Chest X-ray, PA view. Patient: 81 years old, sex M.
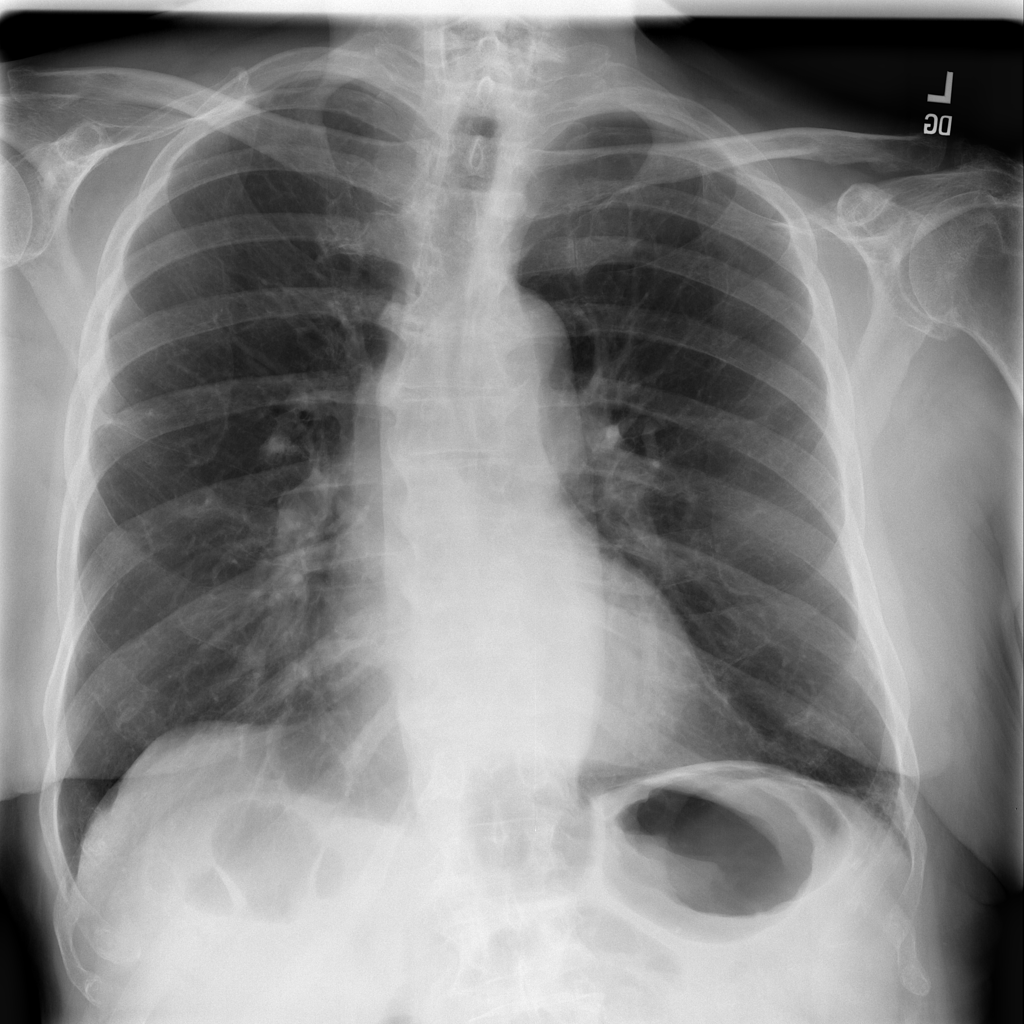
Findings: No Finding